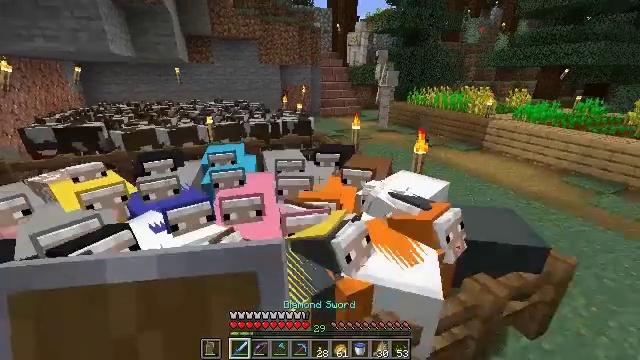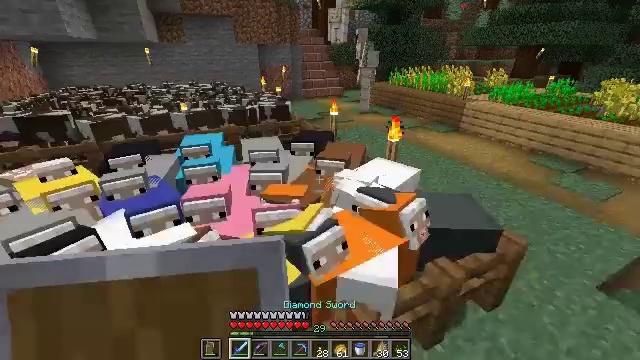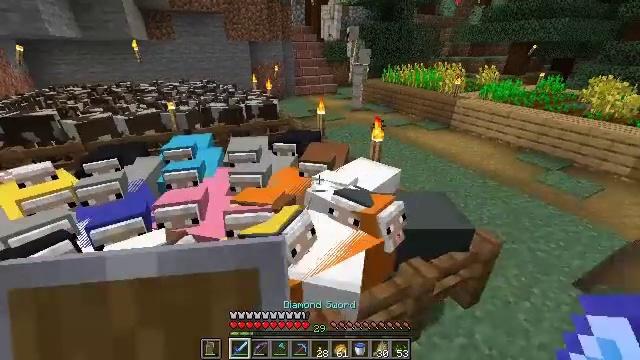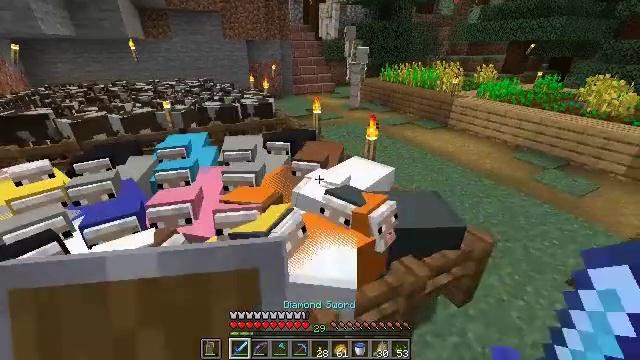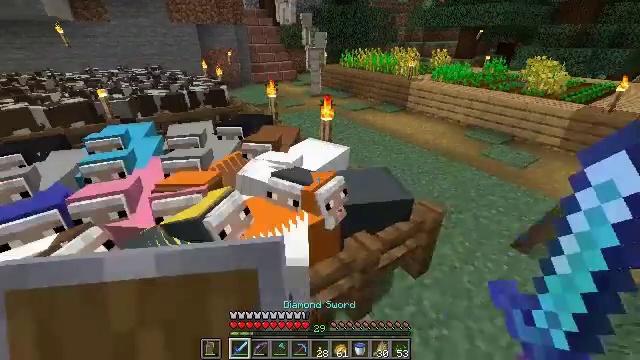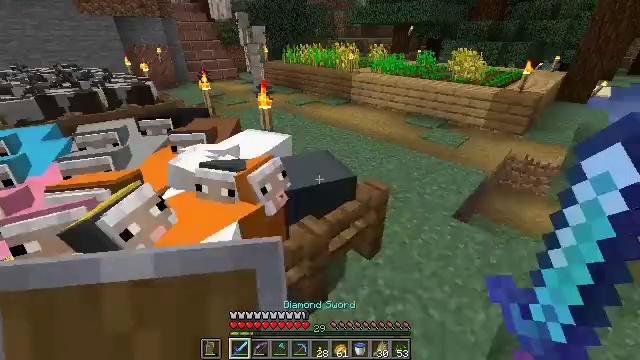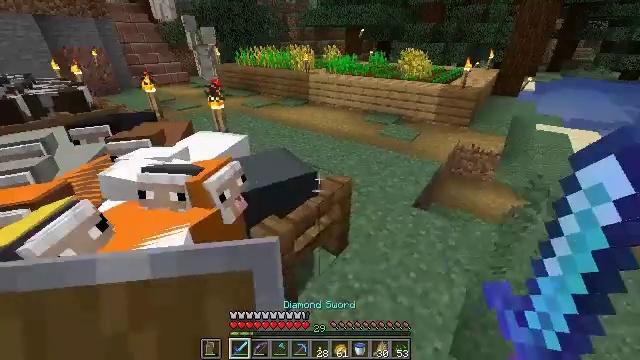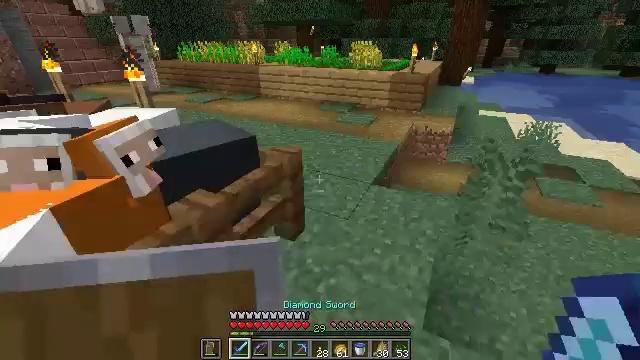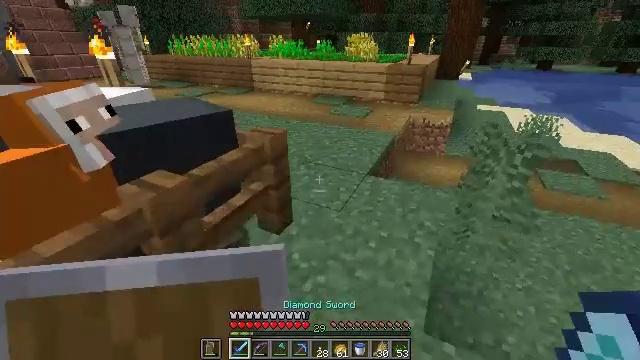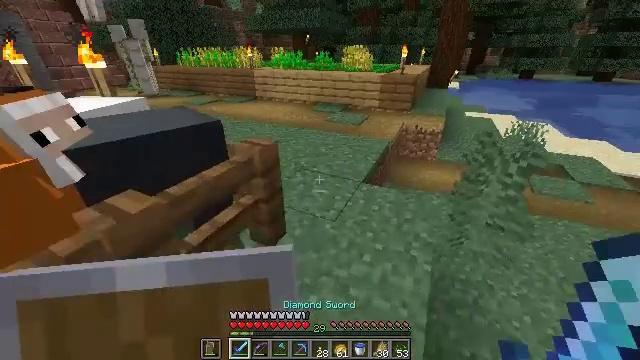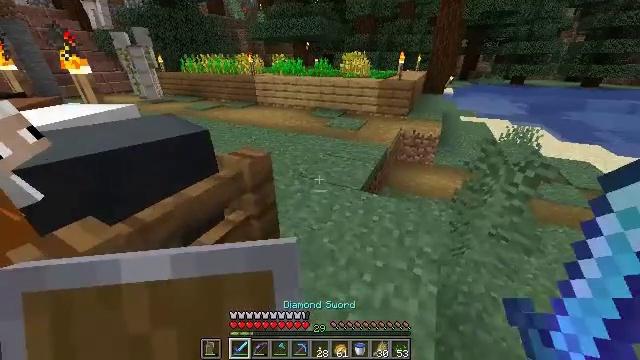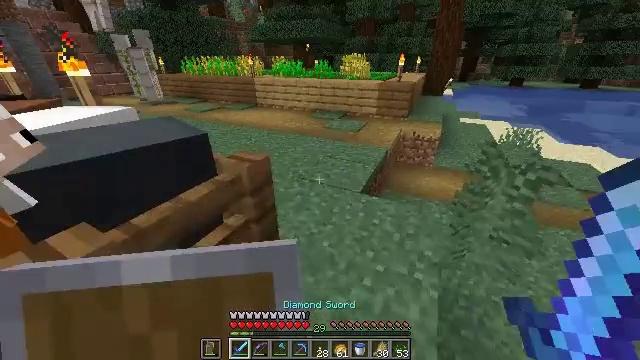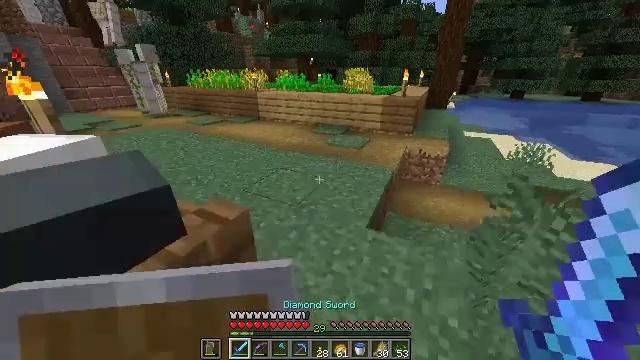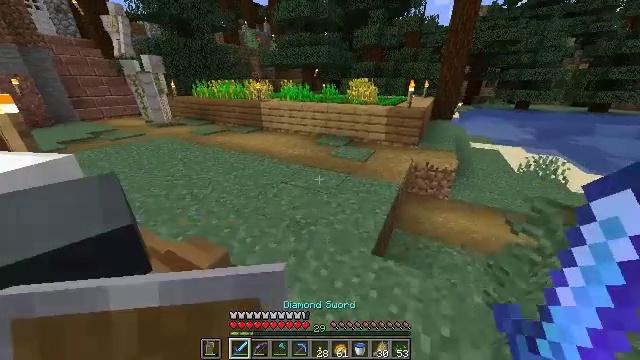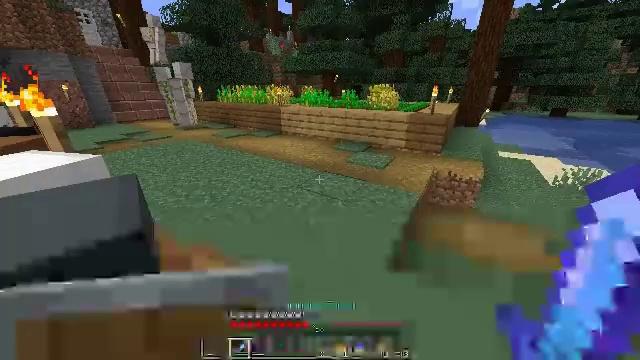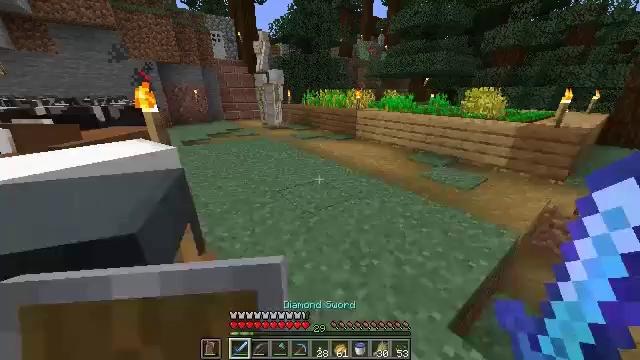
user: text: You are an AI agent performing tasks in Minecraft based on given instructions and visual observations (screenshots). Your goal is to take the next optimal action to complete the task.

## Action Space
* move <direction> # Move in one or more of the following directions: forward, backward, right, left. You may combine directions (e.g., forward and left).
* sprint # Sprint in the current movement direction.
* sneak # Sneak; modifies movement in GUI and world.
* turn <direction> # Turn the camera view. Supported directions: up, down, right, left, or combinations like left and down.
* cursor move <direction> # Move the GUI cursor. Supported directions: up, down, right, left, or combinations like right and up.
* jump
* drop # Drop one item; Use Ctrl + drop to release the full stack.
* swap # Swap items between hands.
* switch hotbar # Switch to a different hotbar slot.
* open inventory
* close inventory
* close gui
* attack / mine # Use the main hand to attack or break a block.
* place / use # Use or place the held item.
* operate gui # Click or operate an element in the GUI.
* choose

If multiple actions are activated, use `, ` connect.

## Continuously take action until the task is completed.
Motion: motion action
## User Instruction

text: Use the crafting table to make a hay block from wheat.
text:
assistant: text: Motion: move right, turn right and down
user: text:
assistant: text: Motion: move right
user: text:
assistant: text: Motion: move forward and move right
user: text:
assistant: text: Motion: move forward and move right, turn right and down
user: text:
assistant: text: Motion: move forward and move right, turn right
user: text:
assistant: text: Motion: move forward, turn right
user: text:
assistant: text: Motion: move forward, turn right
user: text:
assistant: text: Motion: move forward, sprint
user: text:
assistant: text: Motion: move forward, sprint
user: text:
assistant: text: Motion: move forward
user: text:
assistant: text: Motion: move forward
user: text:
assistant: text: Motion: move forward, turn up
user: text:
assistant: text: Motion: move forward, turn left and up
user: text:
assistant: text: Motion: move forward and move right, turn left and up
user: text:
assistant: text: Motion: move forward and move right, turn left
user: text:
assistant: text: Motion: move forward and move right, turn left
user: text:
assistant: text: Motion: move forward and move right, turn left
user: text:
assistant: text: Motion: move forward and move right, turn left
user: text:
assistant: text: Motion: move forward and move right
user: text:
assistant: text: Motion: move forward
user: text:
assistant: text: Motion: move forward
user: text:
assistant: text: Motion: move forward and move right, turn left
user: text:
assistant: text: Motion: move forward and move right, turn left and down
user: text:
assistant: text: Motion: move forward and move right, turn left and down
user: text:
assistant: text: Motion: move forward and move right, turn left
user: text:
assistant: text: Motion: move forward and move right, turn left, jump
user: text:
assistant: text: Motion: move forward and move right, turn left, jump
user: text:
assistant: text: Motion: move forward and move right
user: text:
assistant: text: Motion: move forward and move right
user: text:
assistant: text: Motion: move forward and move right